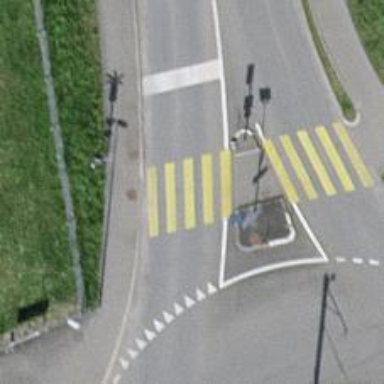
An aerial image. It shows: Marked zebra crossing with island.